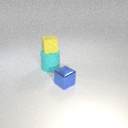
large cyan rubber cylinder below small yellow rubber cube